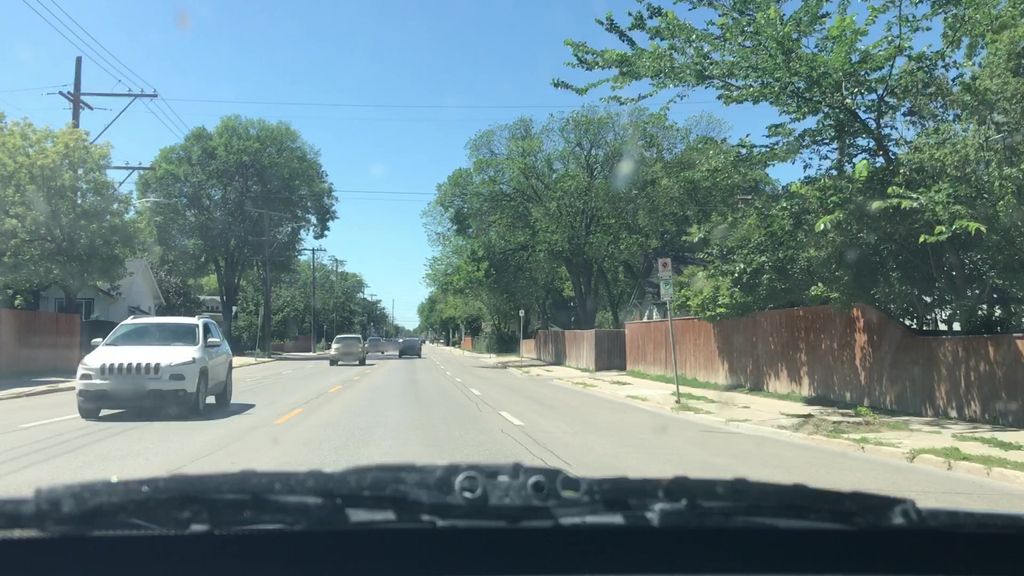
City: winnipeg